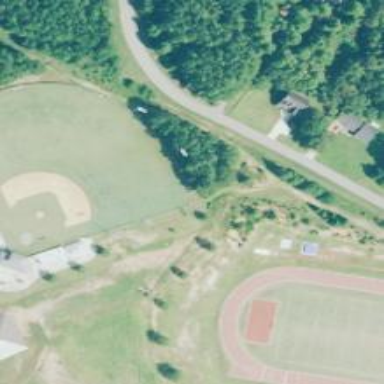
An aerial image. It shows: Baseball pitch for leisure and sports activities.